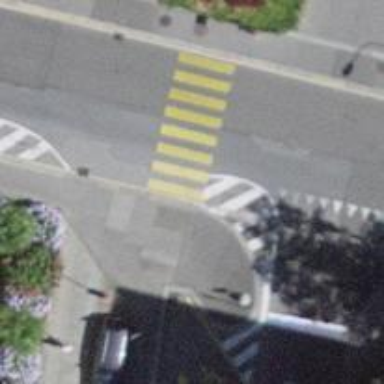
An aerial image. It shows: Zebra crossing on the road.